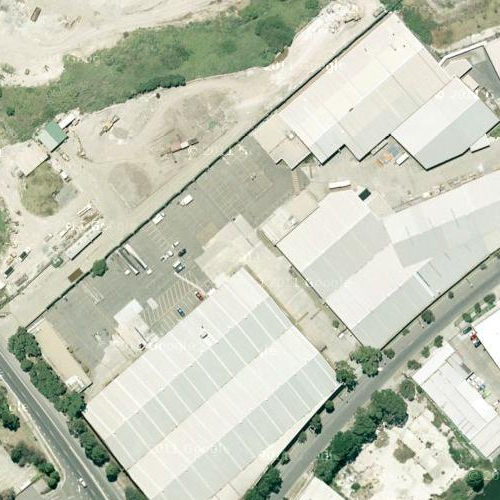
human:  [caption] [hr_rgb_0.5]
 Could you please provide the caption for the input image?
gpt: An industrial area with many white buildings arranged densely .

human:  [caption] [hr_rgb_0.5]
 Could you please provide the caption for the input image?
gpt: This is an industrial area with some white buildings densely arranged .

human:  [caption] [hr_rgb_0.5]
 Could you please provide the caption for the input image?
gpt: An industrial area with many white buildings while some roads go through this area .

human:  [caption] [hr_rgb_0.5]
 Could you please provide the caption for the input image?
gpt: Some roads with plants on the roadside go through the industrial area .

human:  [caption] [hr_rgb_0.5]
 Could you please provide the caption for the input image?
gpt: There are some white buildings arranged densely in the industrial area while some roads go through .